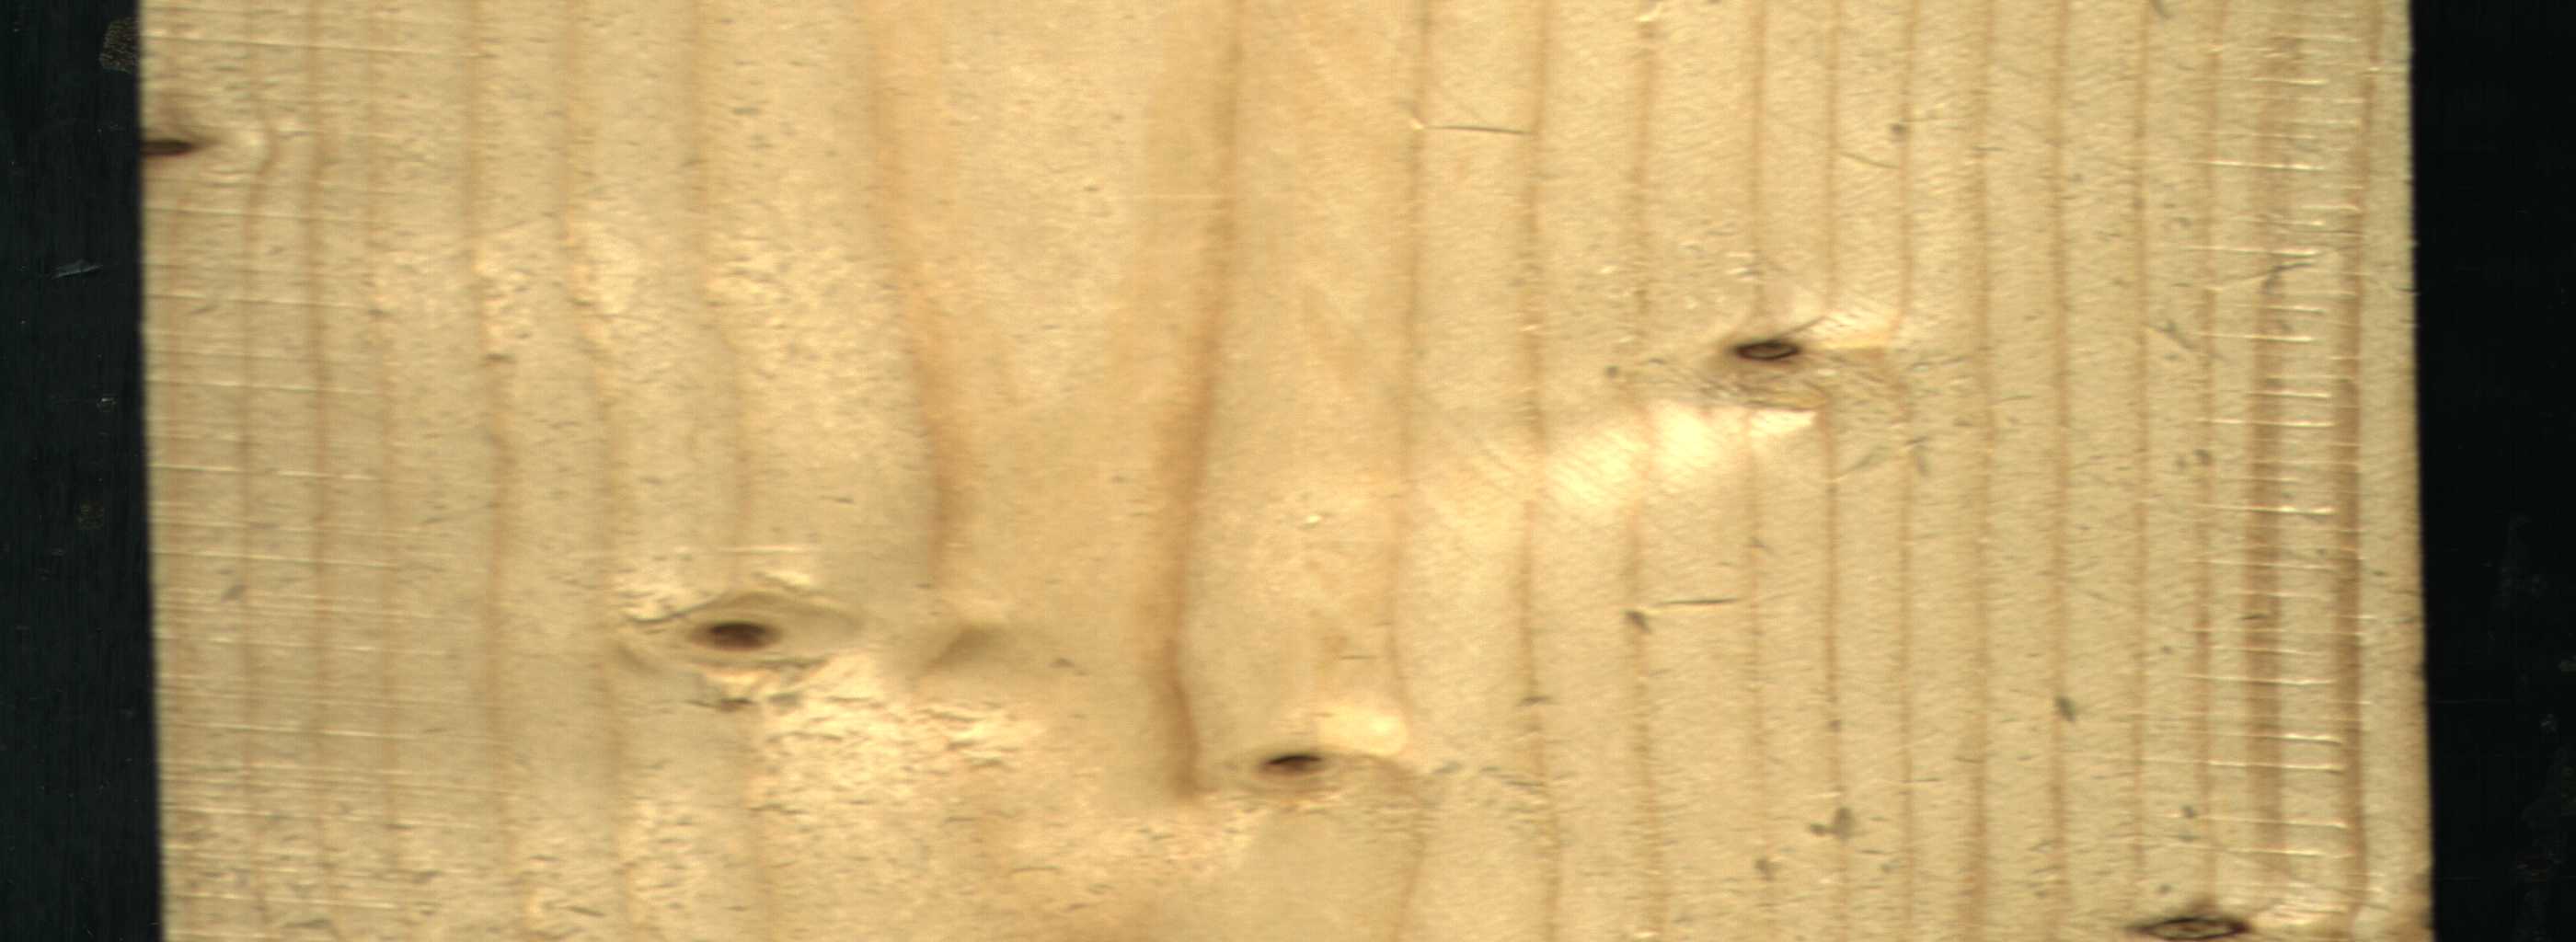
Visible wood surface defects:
Live_Knot
Live_Knot
Live_Knot
Live_Knot
Live_Knot